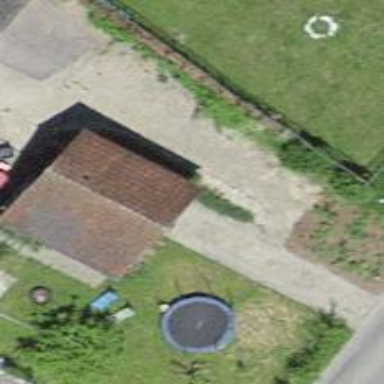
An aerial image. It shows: Garage.